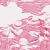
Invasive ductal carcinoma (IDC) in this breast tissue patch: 0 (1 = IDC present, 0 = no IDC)